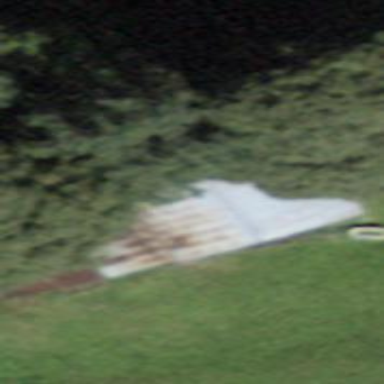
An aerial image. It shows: Barn.